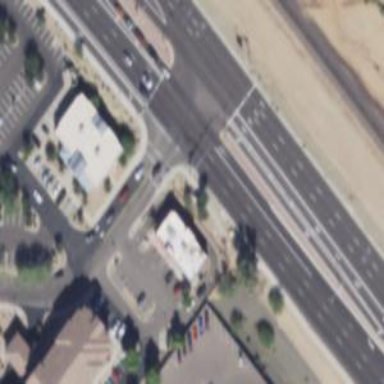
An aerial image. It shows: Solid stop line on the road.